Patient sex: F
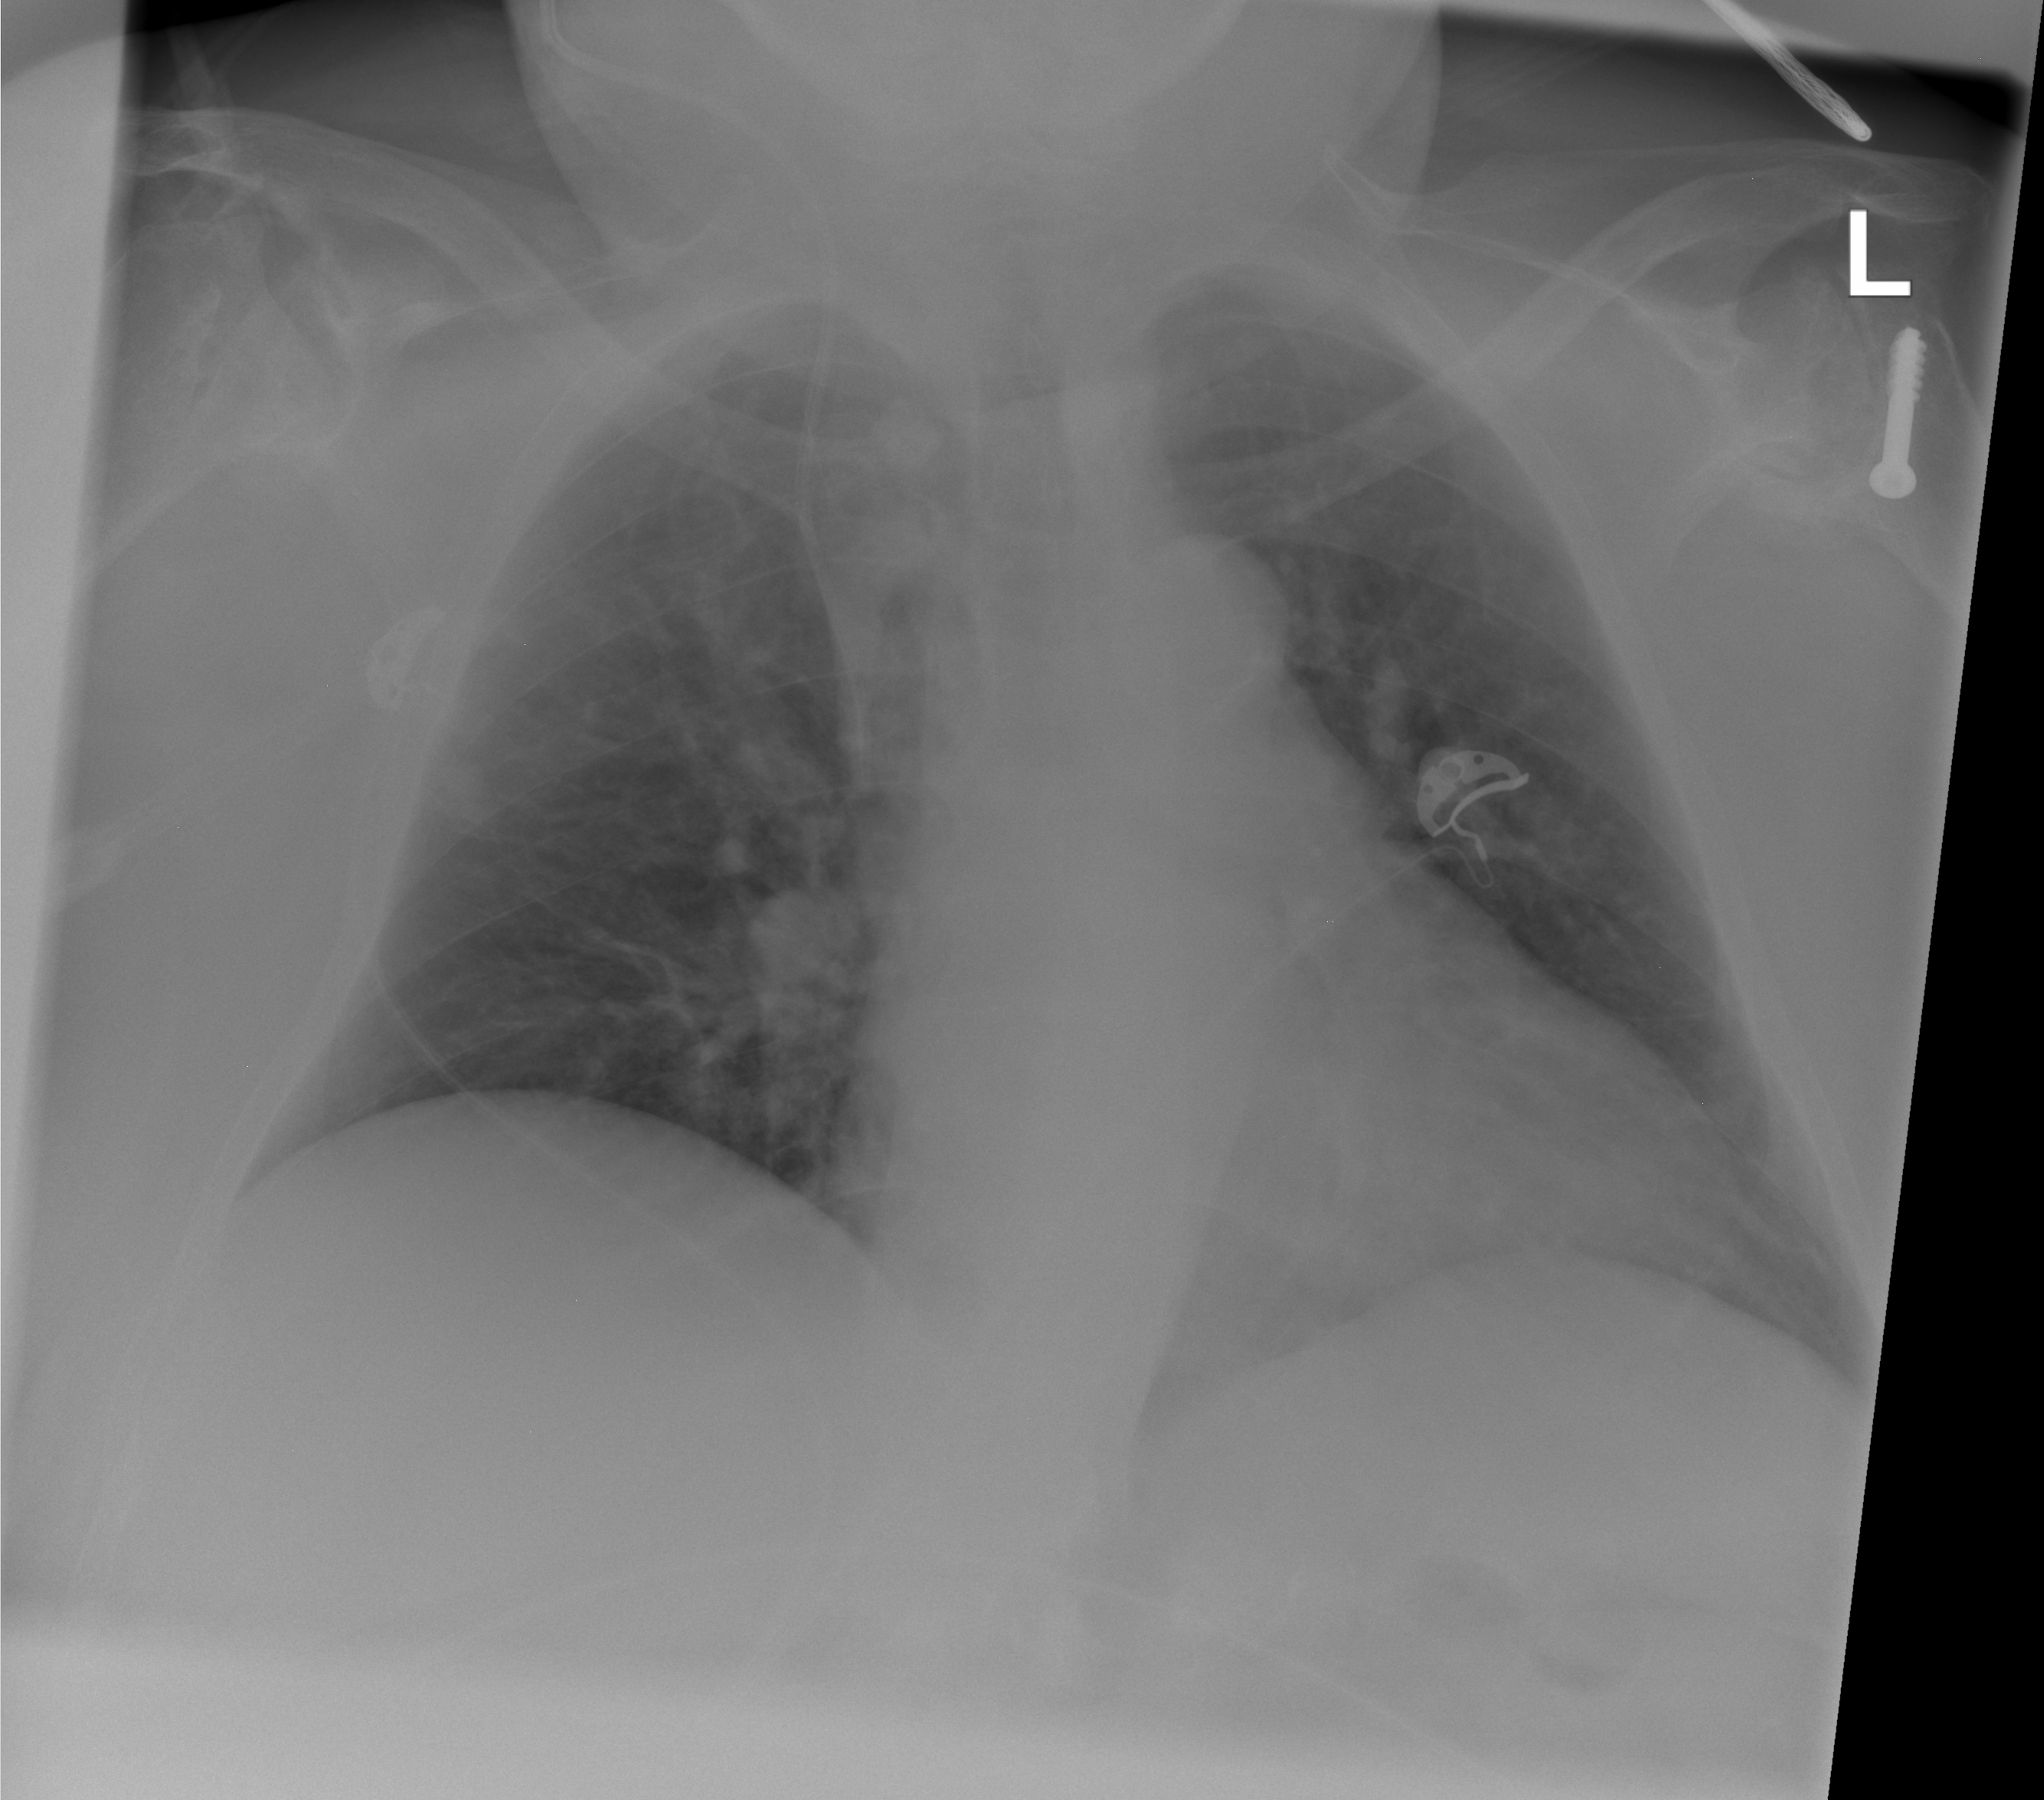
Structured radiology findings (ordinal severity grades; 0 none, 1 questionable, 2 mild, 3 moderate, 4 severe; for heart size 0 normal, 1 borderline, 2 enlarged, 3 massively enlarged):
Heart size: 0
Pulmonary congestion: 0
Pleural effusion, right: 0
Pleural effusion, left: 0
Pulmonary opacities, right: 2
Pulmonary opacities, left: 0
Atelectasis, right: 2
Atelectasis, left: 0